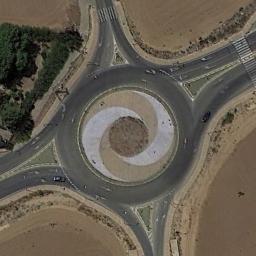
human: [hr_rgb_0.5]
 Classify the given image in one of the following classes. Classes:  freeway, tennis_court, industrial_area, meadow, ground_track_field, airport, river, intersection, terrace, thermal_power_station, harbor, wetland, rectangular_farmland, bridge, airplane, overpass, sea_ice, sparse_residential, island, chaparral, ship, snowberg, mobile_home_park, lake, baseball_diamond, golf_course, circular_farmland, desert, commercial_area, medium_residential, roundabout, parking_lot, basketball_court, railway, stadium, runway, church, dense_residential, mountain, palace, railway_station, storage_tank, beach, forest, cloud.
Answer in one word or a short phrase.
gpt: roundabout